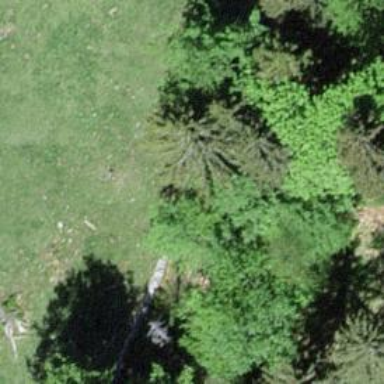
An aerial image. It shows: Needle-leaved tree in nature.